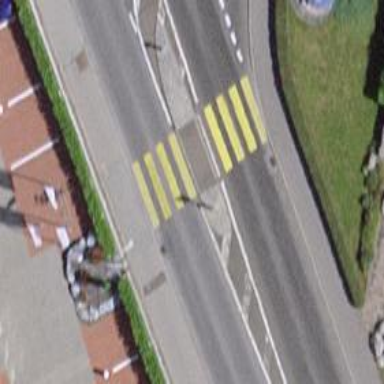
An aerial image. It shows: Zebra crossing with uncontrolled intersection and pedestrian island.